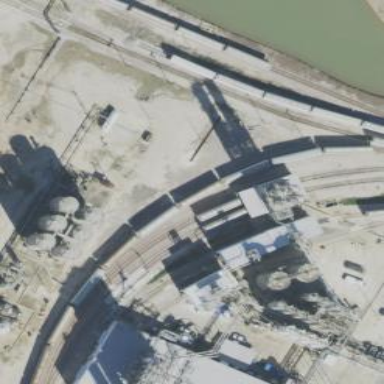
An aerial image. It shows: Rail spur service.